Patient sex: F
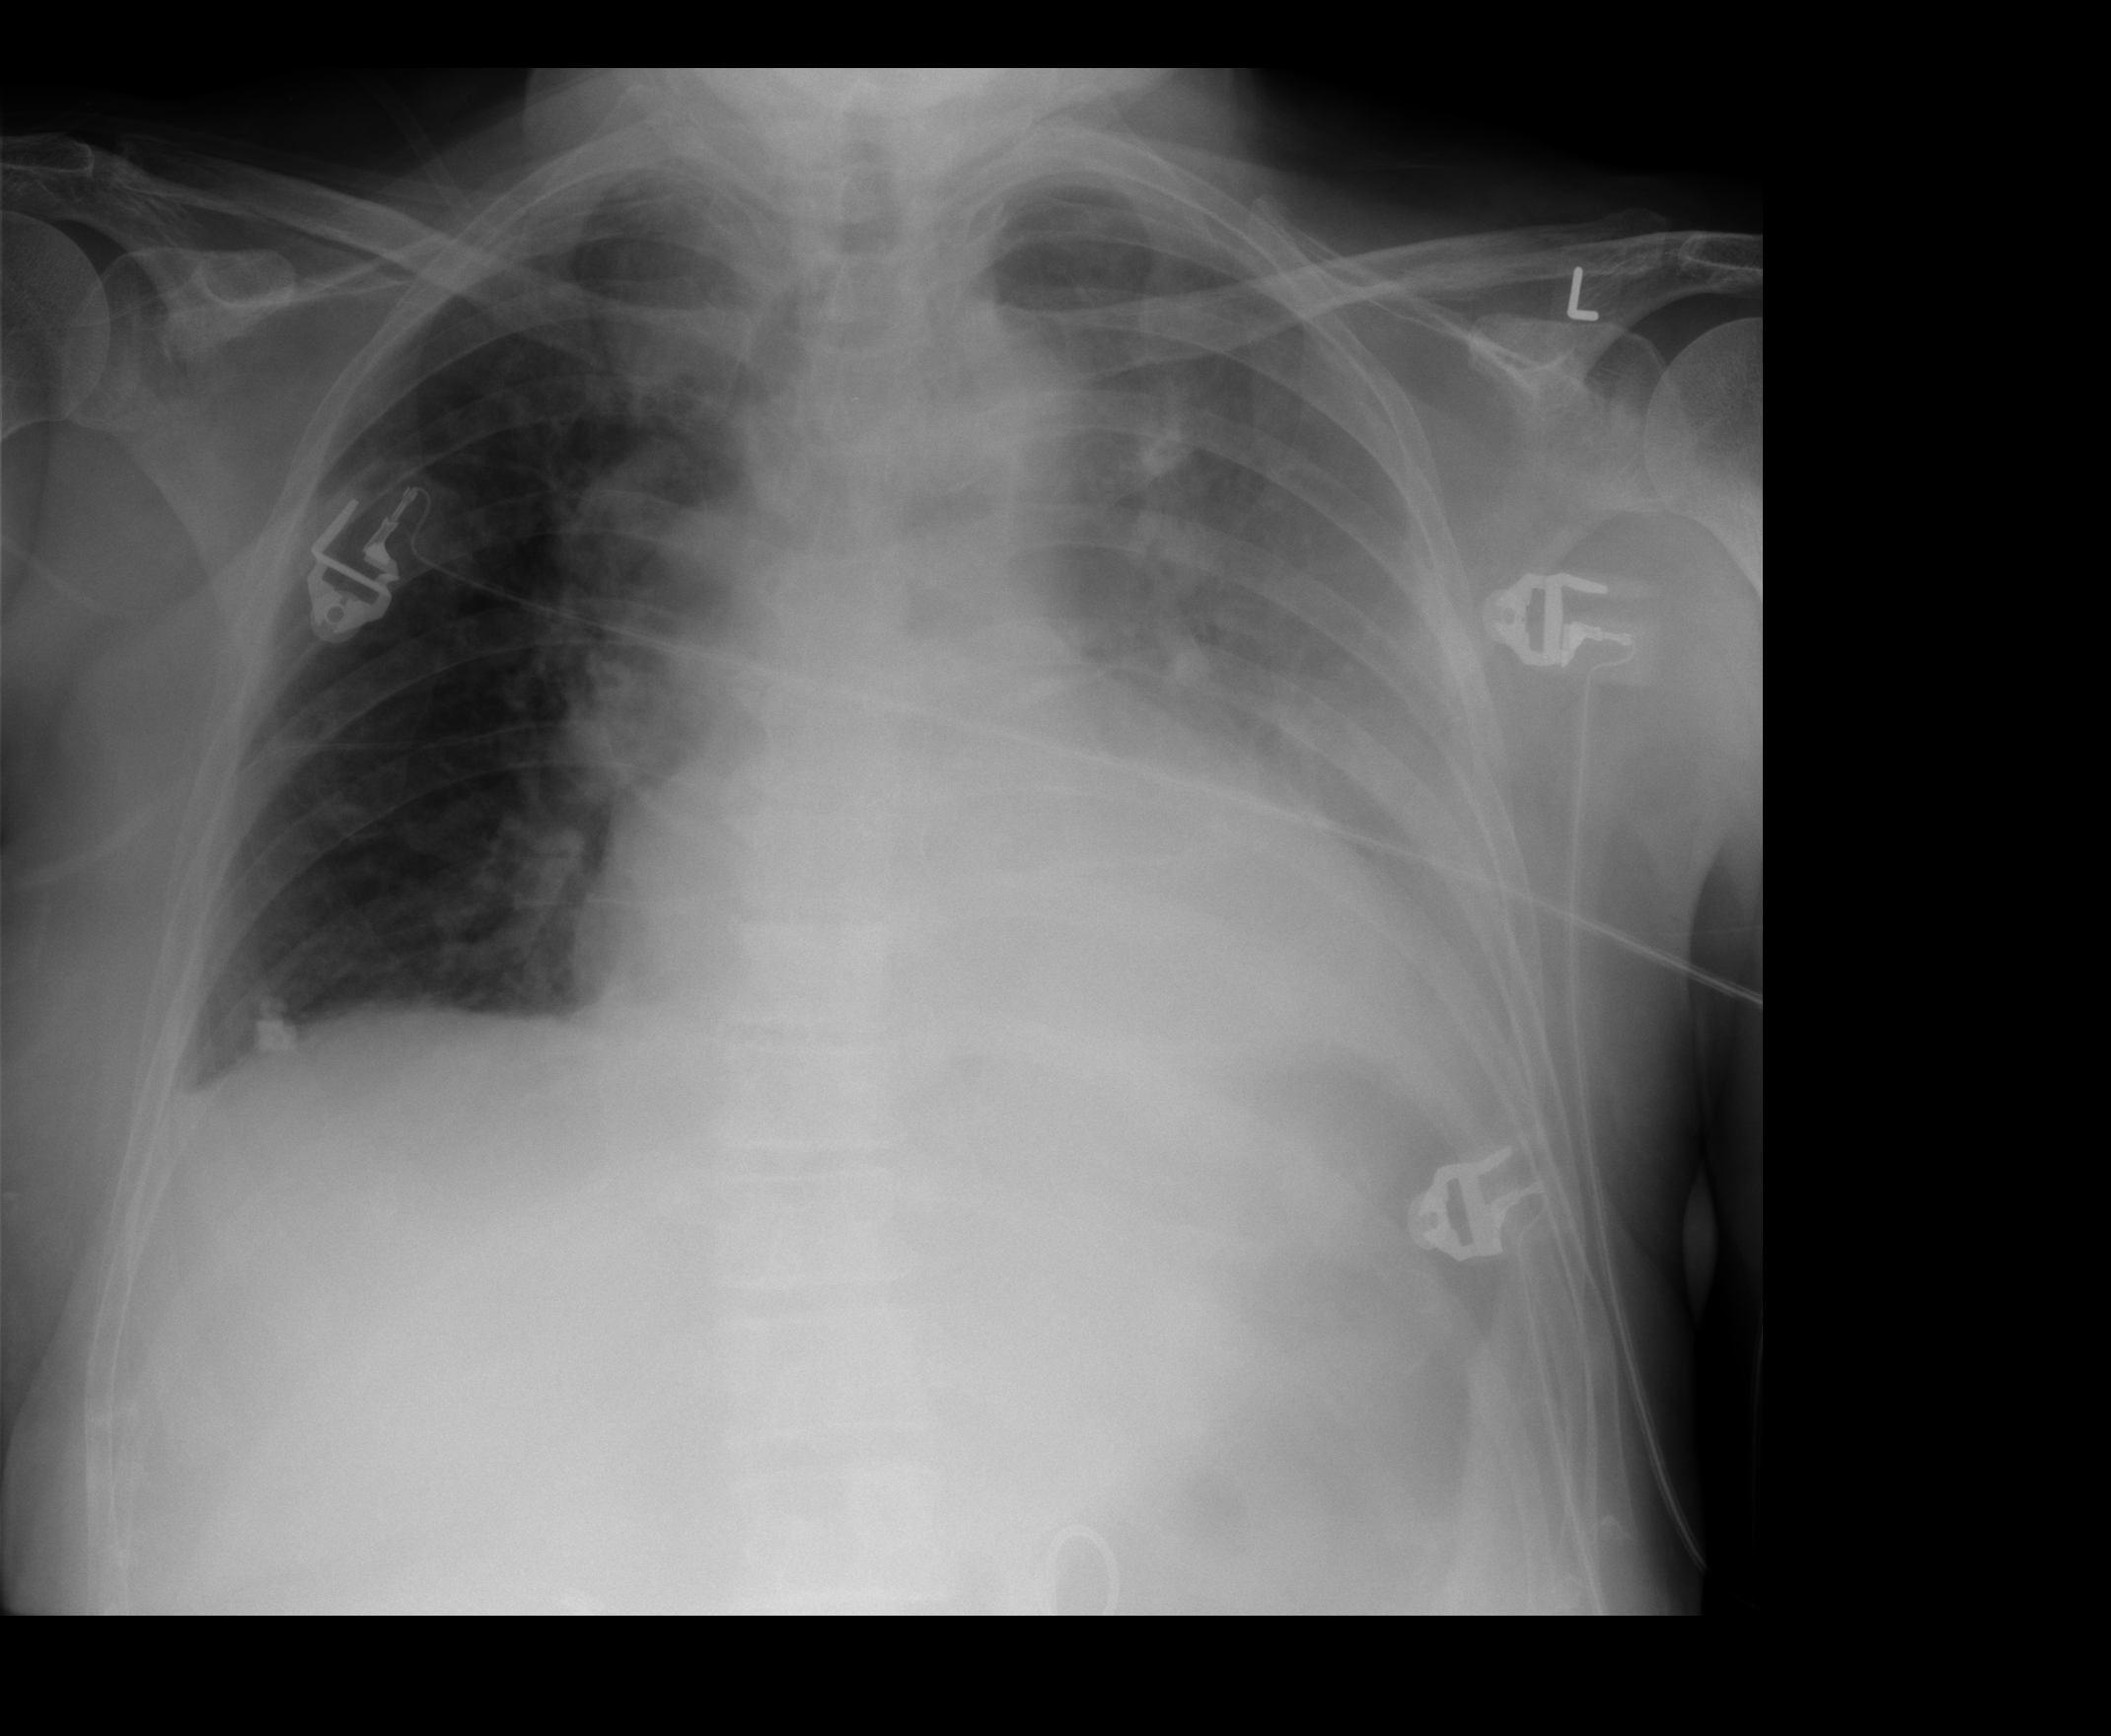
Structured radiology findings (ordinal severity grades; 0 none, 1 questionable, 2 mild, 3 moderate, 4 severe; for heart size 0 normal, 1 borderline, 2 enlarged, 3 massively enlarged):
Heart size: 2
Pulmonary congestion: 1
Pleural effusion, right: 1
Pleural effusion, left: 3
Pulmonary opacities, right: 0
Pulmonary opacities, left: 2
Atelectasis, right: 0
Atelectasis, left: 2